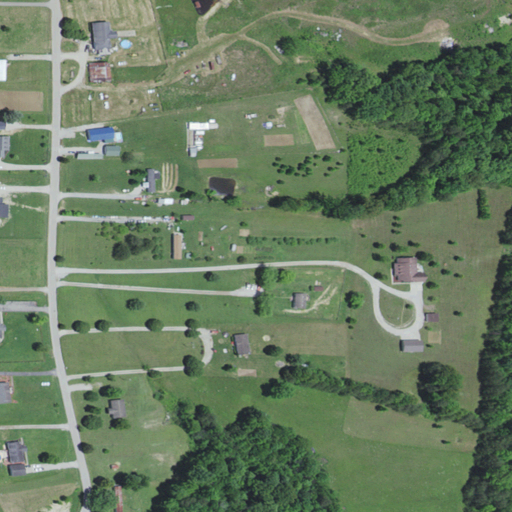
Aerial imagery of ridge(s) in Kentucky named Science Ridge containing pasture, deciduous forest, low intensity development, open development, and medium intensity development